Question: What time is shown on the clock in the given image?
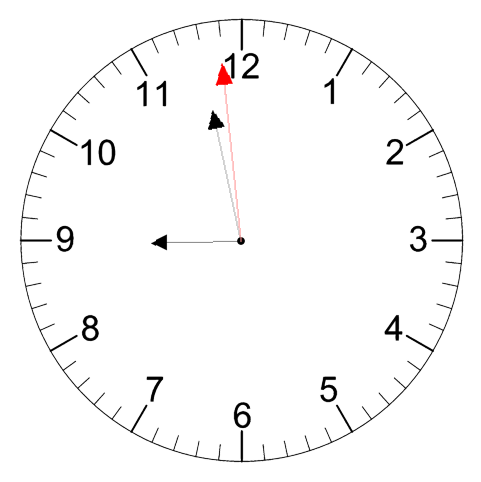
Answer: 08:57:59